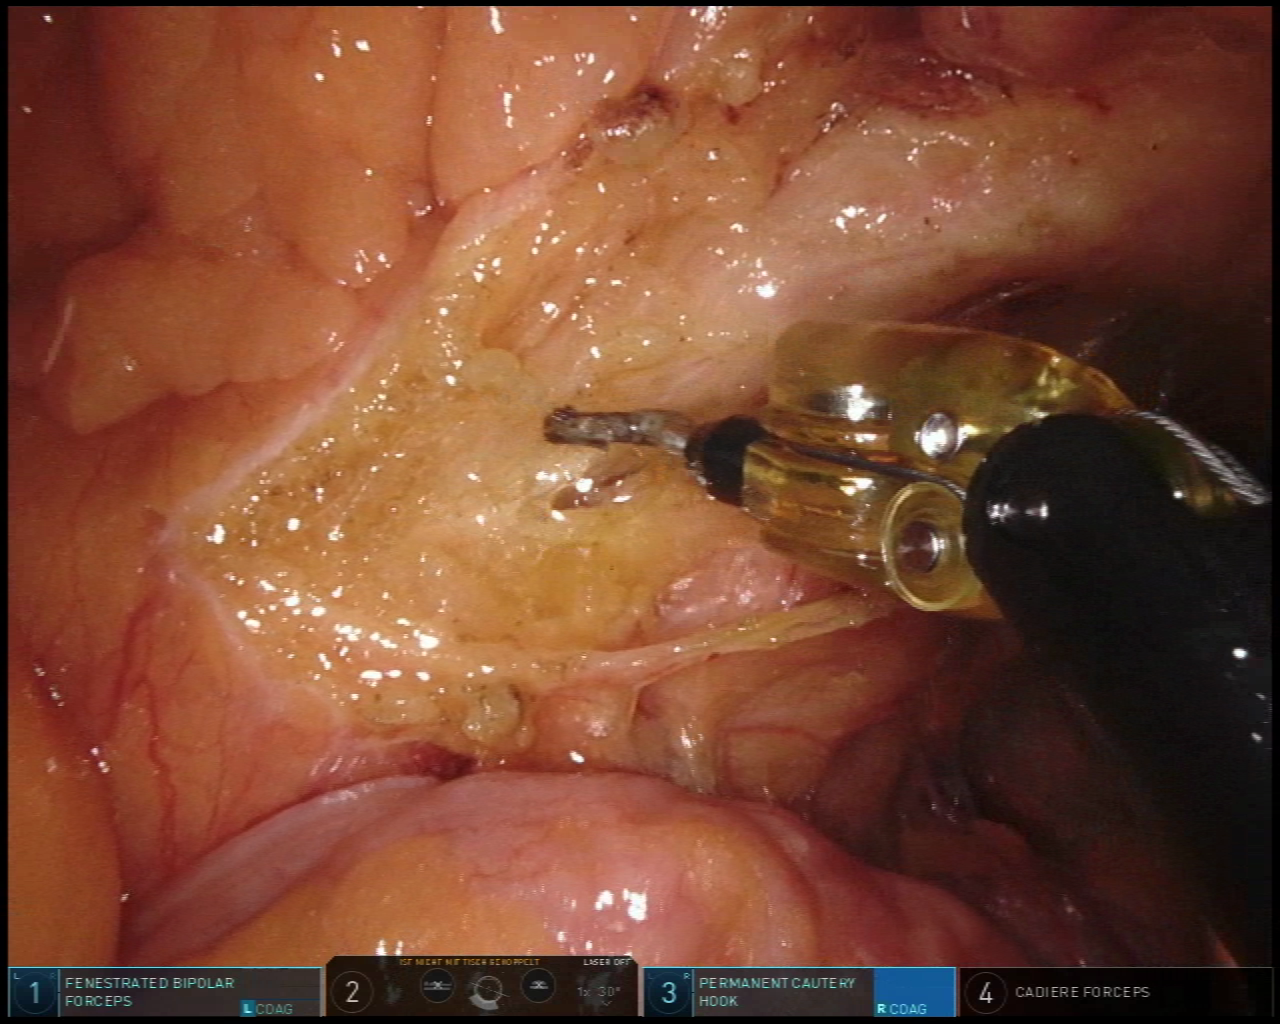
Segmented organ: inferior_mesenteric_artery
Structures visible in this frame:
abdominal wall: no
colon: no
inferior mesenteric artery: yes
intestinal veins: no
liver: no
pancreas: no
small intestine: yes
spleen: no
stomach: no
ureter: no
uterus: no
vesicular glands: no